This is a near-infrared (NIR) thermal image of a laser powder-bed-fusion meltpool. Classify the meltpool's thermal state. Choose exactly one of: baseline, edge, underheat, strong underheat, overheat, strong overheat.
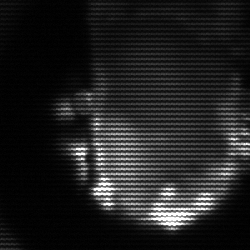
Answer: baseline